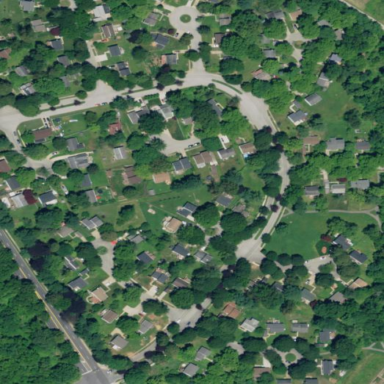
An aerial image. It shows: This residential area consists of single-family homes.